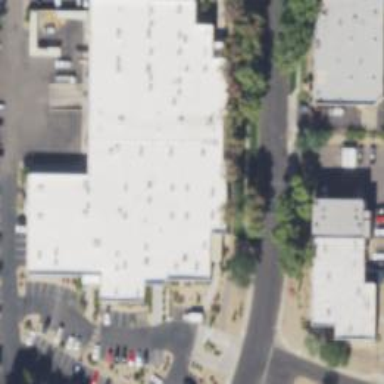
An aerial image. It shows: Commercial building.